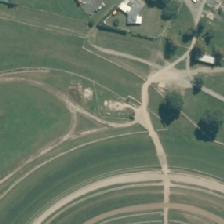
Land cover: urban_parkland